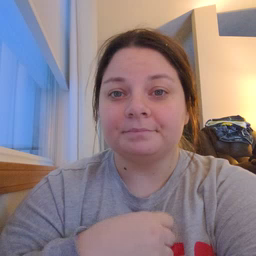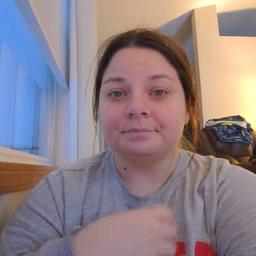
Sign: shoe